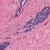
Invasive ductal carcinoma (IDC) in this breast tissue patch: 0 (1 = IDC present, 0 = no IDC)